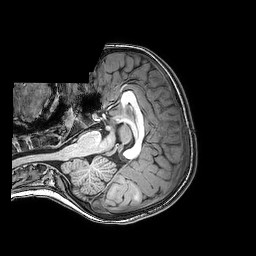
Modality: T1w
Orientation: axial
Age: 6
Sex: female
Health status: healthy